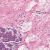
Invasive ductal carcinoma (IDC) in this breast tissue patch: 0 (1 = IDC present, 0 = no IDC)